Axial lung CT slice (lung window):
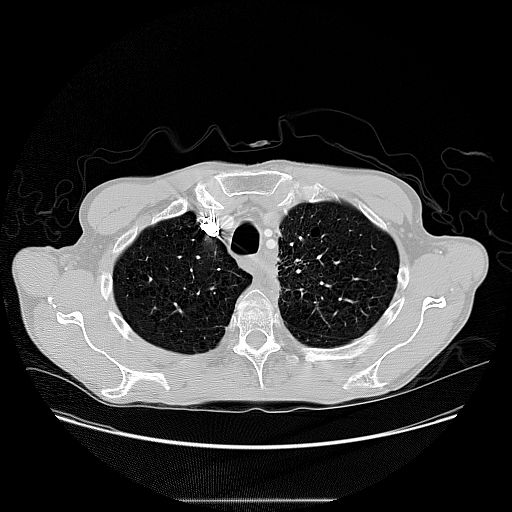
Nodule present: yes
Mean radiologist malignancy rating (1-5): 5